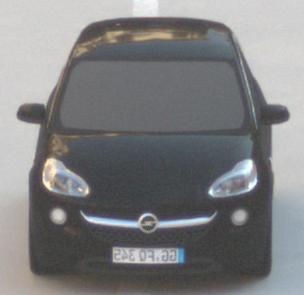
Make: Opel
Model: ADAM 1.2
Detailed model: ADAM
Model produced from: 2013/01
Model produced until: 2014/11
Doors: 3
Color: black
Road condition: dry road
Daytime: morning or afternoon
Contrast: low contrast